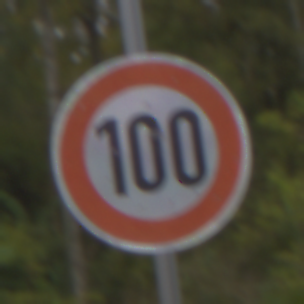
Verkehrszeichen: Geschwindigkeit100
Umgebung: Outdoor, Nature
Tageszeit: Midday
Wetter: Overcast
Licht: Natural
Jahreszeit: Autumn
Kontrast: LowContrast